Question: I have followed <URL> to create my own NSLog.
in iFob-Prefix.pch:
'''
#import "Log.h"
#ifdef DEBUG_MODE
#define NSLog( args, ... ) _Log(@"Prefixs", __FILE__, __LINE__, __PRETTY_FUNCTION__, args);
#else
#define NSLog( args, ... )
'''
in Log.h
'''
@interface Log : NSObject
void _Log(NSString *prefix, const char *file, int lineNumber, const char *funcName, NSString *format,...);
@end
'''
in Log.m
'''
#import "Log.h"
#import <objc/runtime.h>
#define PADDING_TABS 10
@implementation Log
void _Log(NSString *prefix, const char *file, int lineNumber, const char *funcName, NSString *format,...) {
va_list ap;
va_start (ap, format);
format = [format stringByAppendingString:@"
"];
NSString *msg = [[NSString alloc] initWithFormat:[NSString stringWithFormat:@"%@",format]
arguments:ap];
msg = formatJsonData(msg);
va_end (ap);
fprintf(stderr,"
%s[%30s:%4d] - %s",[prefix UTF8String], [[[NSString stringWithUTF8String:file] lastPathComponent]UTF8String] , lineNumber, [msg UTF8String]);
append(msg);
}
'''
I got error every time when I pass [<"object"> description] into the log.
Like:
'''
NSManagedObjectContext *context = rasEngine.managedObjectContext ;
NSLog(@"context: %@",[context description])
'''
error:

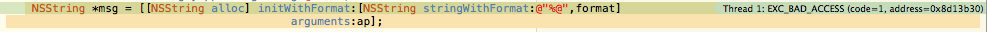
Answer: change 'NSLog( args, ... )' to 'NSLog( args... )'
otherwise you are calling something like 'NSLog(@"content %@");' without pass the object